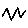
Label: zigzag